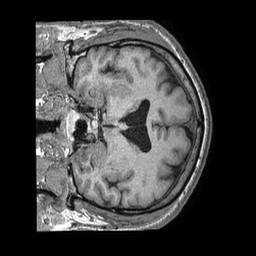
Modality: T1w
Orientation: coronal
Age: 43
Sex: male
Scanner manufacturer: philips
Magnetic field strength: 1.5 T
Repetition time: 0.007618 s
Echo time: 0.003461 s